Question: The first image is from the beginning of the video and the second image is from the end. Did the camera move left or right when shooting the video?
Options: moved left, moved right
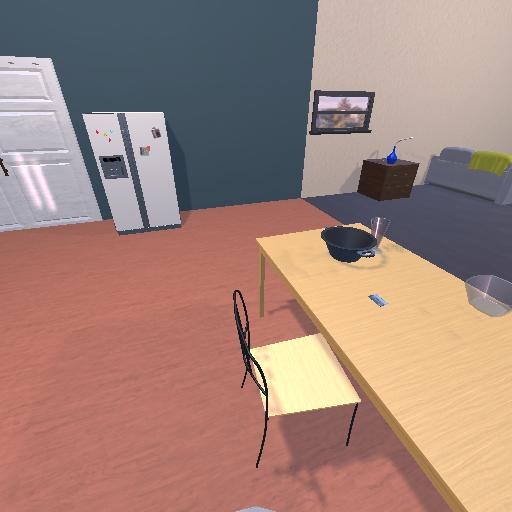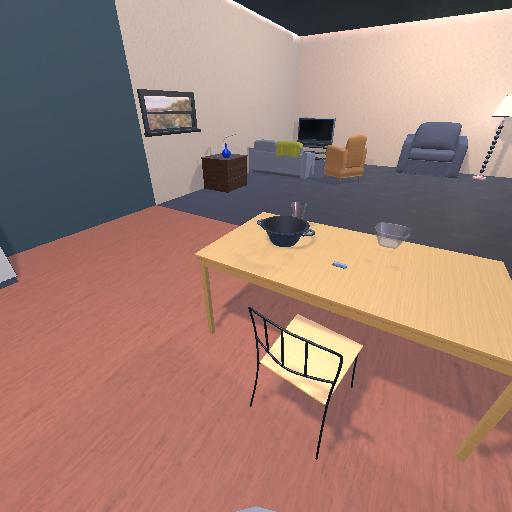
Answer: moved left